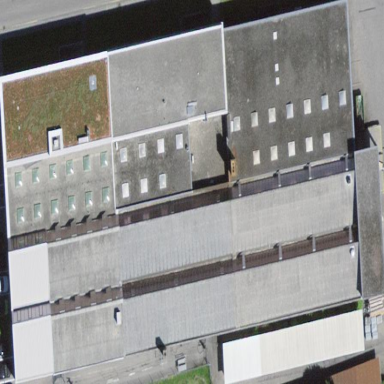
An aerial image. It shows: Industrial building.